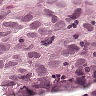
Metastatic tissue present: yes